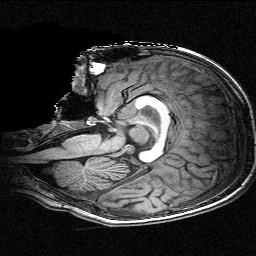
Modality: T1w
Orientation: sagittal
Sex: female